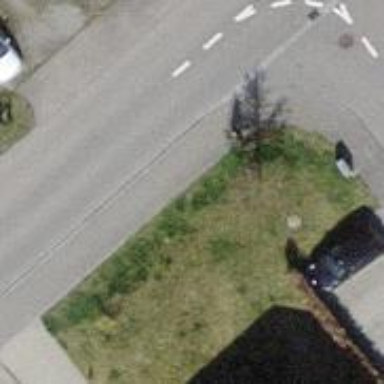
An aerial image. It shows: Sidewalk.